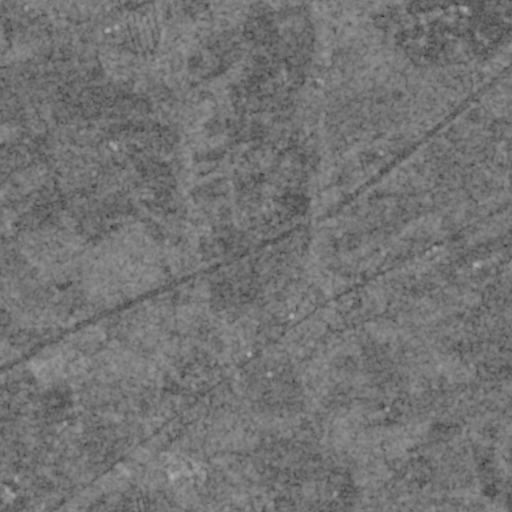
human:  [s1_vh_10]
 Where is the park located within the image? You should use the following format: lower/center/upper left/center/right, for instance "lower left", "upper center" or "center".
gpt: The park is located in the lower right of the image.
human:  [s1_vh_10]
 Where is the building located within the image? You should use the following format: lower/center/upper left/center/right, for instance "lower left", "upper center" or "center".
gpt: There is no building in the image.

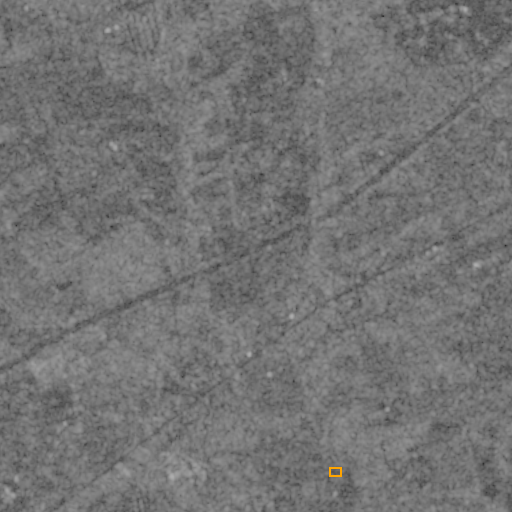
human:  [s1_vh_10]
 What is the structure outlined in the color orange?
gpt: The structure outlined in orange is a park.
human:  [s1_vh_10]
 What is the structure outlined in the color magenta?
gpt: There is no magenta outline.